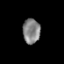
Tissue: prostate
Cell type: Fibroblasts
Senescence score: 0.6931
Nuclear area (px): 424
Mean DAPI intensity: 131.677